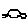
Label: car